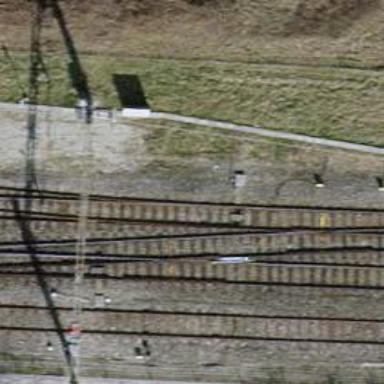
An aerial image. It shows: Railway switch.